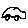
Label: car